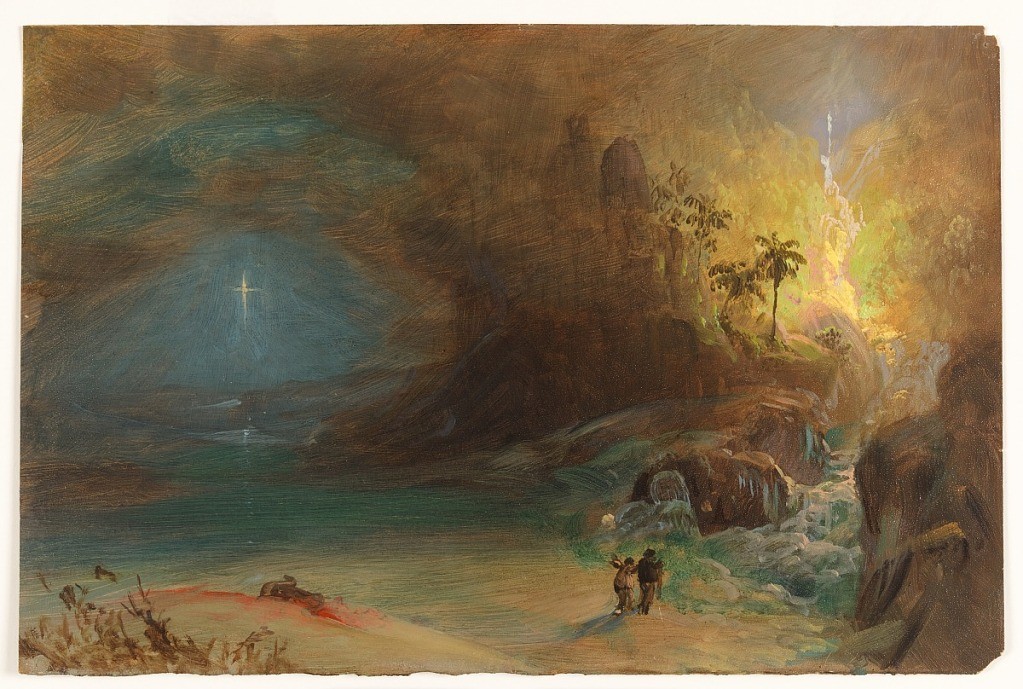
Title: Vision of the Cross
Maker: Frederic Edwin Church, American, 1826–1900
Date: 1860–85
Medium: Brush and oil paint on tan paperboard
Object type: Drawing
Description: Landscape sketch showing an imagined scene of a metaphorical landscape. Divided between a lush and a barren landscape, this work may be a continuation of Thomas Cole's unfinished "The Cross and the World" series, which symbolically represents the spiritual and earthly paths through life. Here, two figures walk beside each other in the foreground at lower center right. Beyond them, an immense, craggy, and dark mountain range in the middle distance divides the composition between an empty, barren, and cold landscape at left, and a lush, bright one at right. A luminous Christian cross hangs over the landscape at left, glowing above a misty blue expanse as if an apparition. In the foreground at left, at the opening of the barren, "spiritual" landscape, the bloody carcass of what is likely a deer stains the ground around it. This rolling, foreground landscape appears covered in snow. Dark clouds hang above central mountain range and lead into the lush, mountainous landscape at right. A curious, glowing, yellow-green waterfall is framed by a group of three palm trees amid a dramatic and misty cliff-strewn landscape. The waterfall produces a river or stream that flows into the foreground at lower right before freezing. Meaning of this and similar works largely uncertain.

Verso: Sketch of a frame for a painting, whose upper and left sides are missing. The lower right corner fits into the lower right corner of the leaf. Rounded decorations loosely rendered along the lower portion.